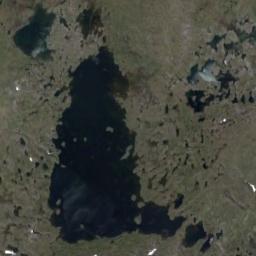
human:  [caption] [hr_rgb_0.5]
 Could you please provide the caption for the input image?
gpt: A large blue lake surrounded by forest .

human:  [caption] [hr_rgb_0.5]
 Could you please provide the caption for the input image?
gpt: The lake is large in area .

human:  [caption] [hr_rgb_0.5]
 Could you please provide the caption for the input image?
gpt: The lake below is the largest .

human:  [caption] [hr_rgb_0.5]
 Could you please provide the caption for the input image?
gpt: Some lakes of different sizes with borders that are not obvious lie on a flat ground and the water is dark blue .

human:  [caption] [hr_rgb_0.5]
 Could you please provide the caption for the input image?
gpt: There are green meadows around the lakes .